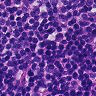
Metastatic tissue present: no